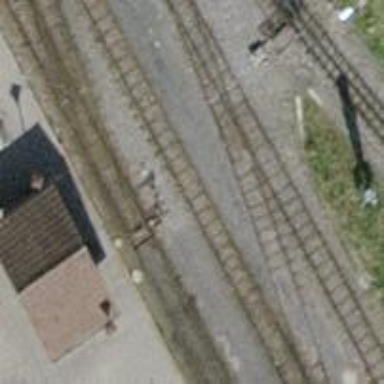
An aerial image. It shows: Preserved railway with electrified contact line. The railway has one track and is located in preserved yard.